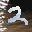
Label: 2